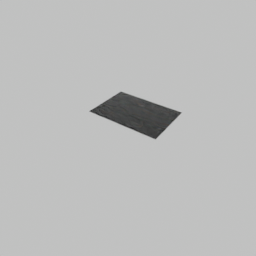
Label: decoration